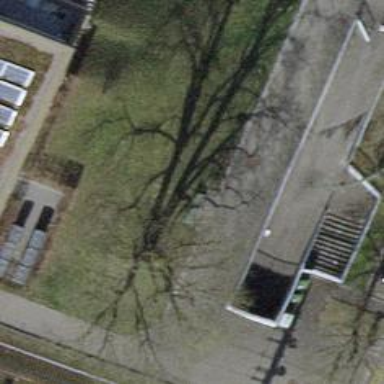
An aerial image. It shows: Bench for seating.